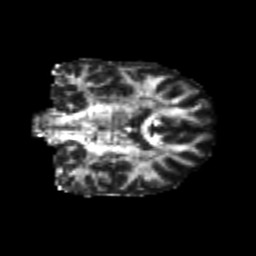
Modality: FA
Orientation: coronal
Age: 25
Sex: male
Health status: healthy
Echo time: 0.074 s